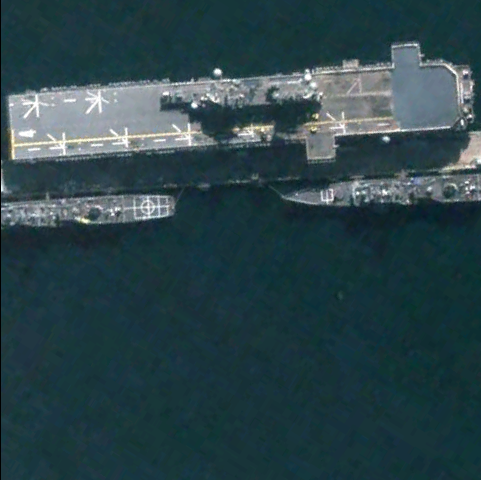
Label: assault